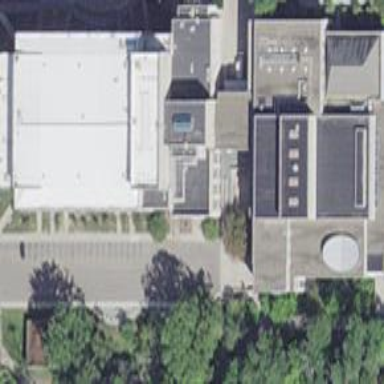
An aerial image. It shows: Theater located within university building.